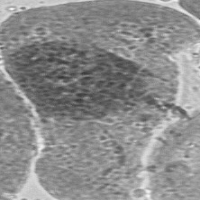
Label: prophase